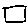
Label: square